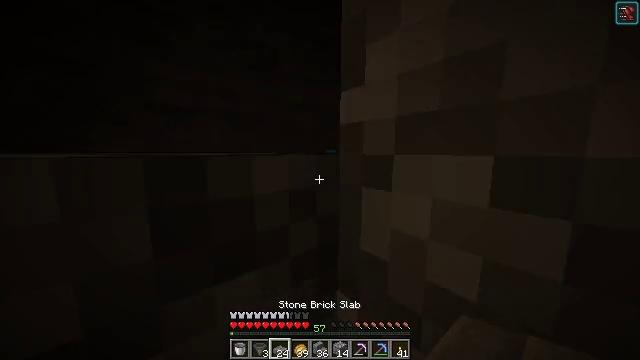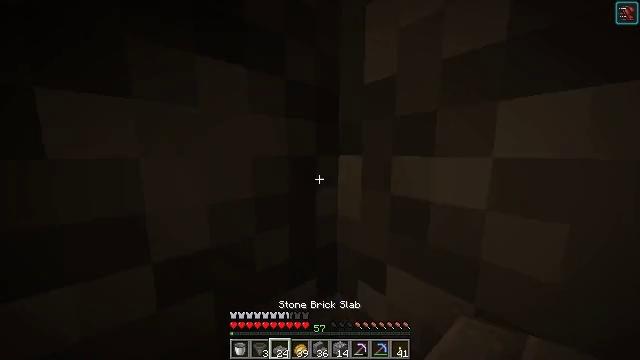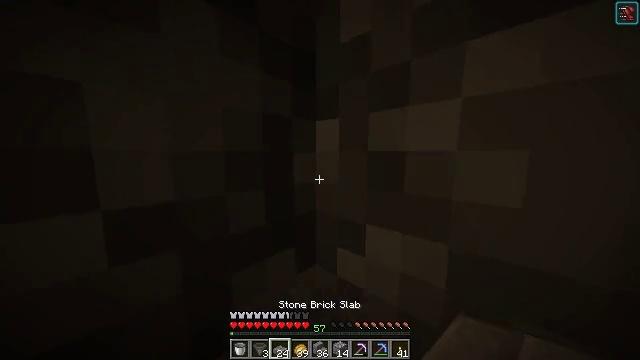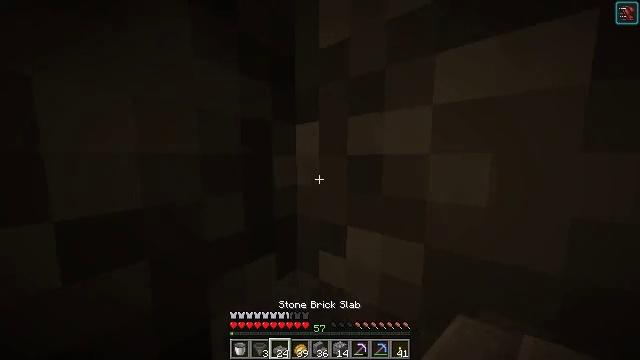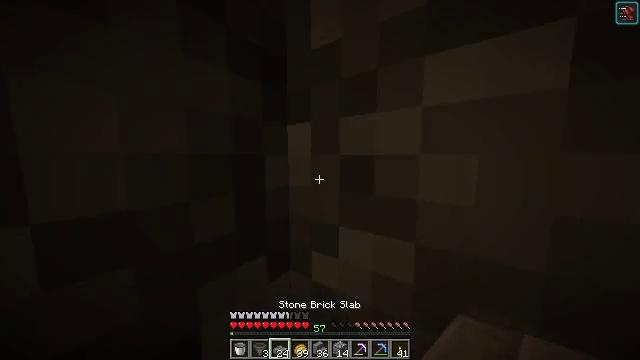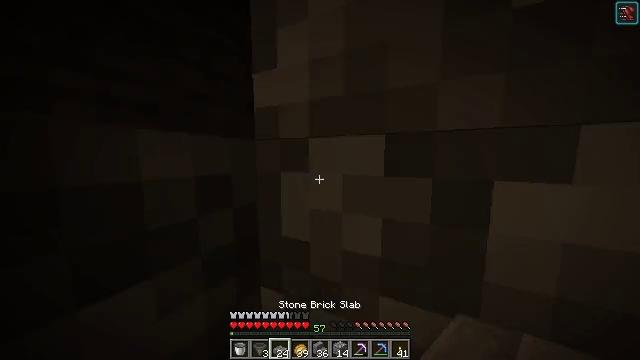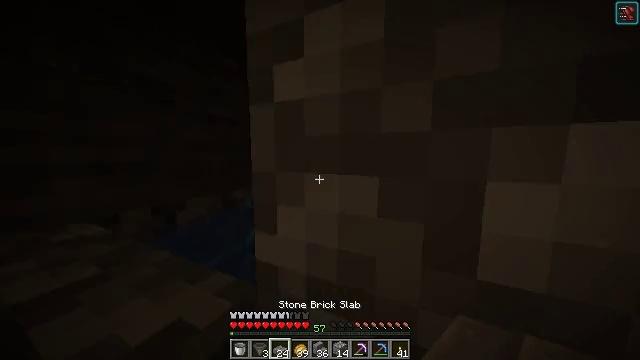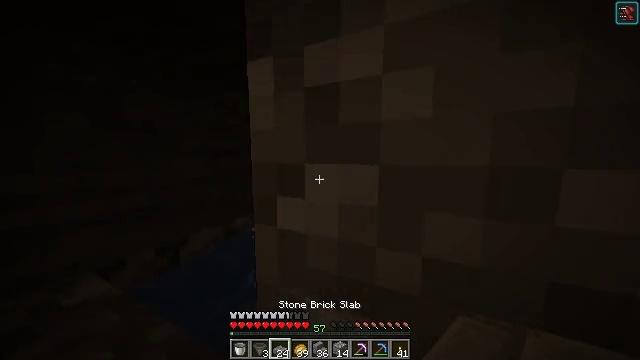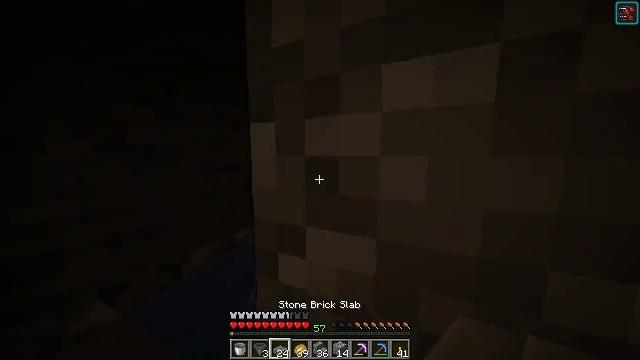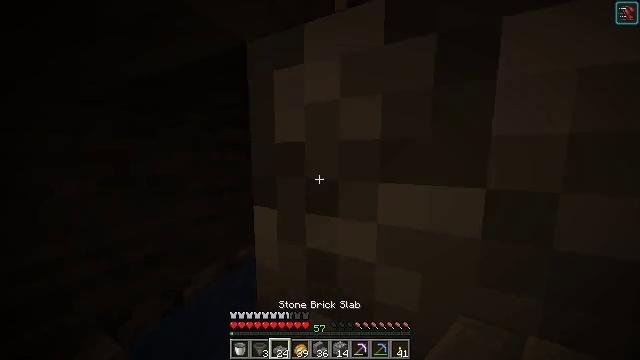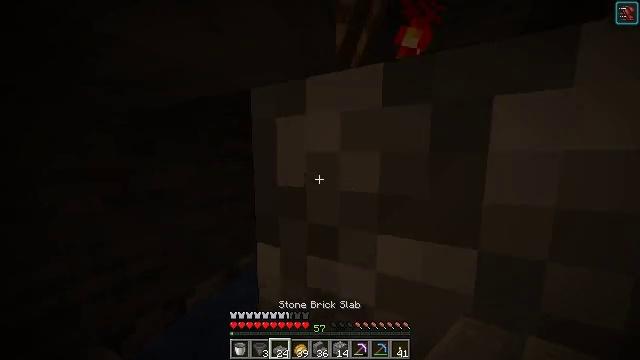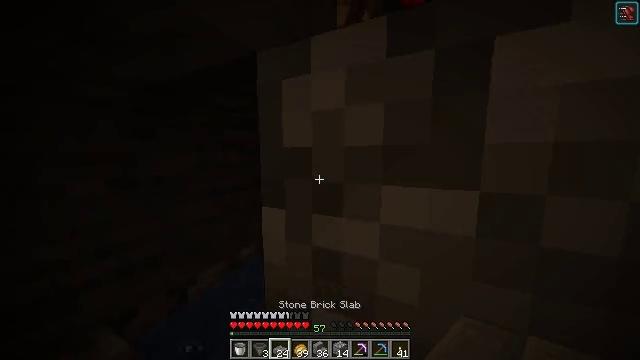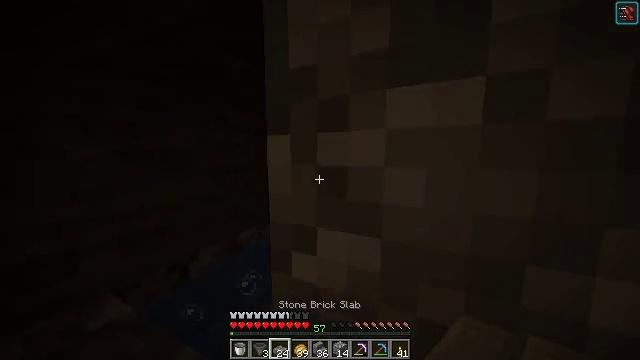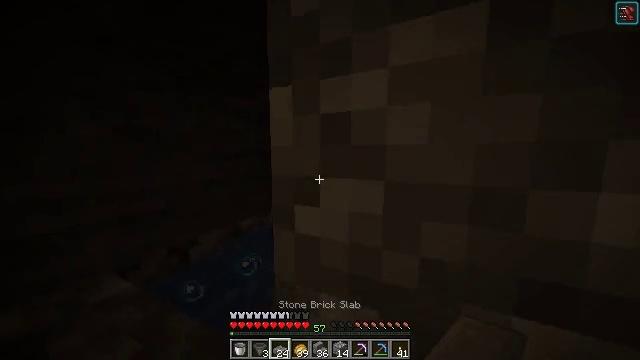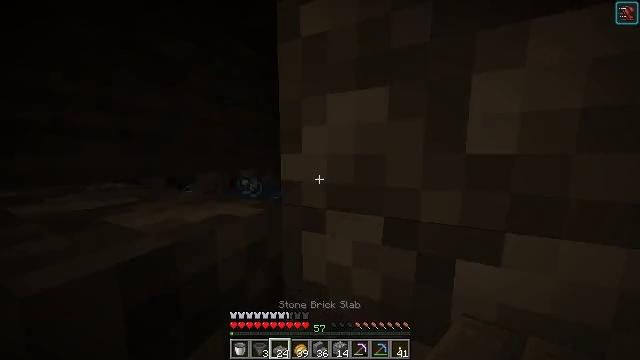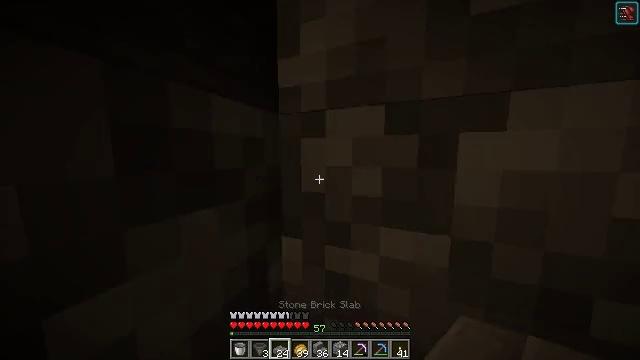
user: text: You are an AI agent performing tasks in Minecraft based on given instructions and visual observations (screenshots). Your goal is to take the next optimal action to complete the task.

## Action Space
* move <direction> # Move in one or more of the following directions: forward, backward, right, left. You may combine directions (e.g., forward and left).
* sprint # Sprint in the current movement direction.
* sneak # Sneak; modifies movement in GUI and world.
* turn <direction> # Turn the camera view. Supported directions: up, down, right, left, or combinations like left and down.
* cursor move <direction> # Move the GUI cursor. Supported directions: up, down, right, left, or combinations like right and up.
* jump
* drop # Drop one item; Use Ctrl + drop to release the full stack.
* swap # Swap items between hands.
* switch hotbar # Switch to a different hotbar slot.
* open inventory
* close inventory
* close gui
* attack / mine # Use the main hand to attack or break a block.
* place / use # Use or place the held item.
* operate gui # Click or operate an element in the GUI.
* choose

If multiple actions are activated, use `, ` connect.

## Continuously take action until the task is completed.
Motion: motion action
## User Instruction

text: Break the cobblestone to create a path.
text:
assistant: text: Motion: no_op
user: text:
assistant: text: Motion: turn right
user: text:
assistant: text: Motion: turn right
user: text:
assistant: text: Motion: turn right
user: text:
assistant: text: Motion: turn right, jump
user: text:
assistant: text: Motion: turn right, jump
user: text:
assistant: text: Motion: jump
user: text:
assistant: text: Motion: jump
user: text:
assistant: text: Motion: jump
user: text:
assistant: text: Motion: move left
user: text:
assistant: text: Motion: move left
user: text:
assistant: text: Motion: move left
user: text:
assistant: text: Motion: move left
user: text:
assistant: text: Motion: no_op
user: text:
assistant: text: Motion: turn right
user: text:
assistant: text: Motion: turn right
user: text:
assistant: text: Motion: turn right
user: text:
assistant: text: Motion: turn right and up
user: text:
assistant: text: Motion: turn right and up
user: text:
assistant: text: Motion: turn right and up
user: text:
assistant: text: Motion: turn right and up
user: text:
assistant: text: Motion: turn right and up
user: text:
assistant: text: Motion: turn up
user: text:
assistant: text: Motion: no_op
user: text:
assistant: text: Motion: no_op
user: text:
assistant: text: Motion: no_op
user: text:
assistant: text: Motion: no_op
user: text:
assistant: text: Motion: no_op
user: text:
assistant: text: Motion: no_op
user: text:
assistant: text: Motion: no_op